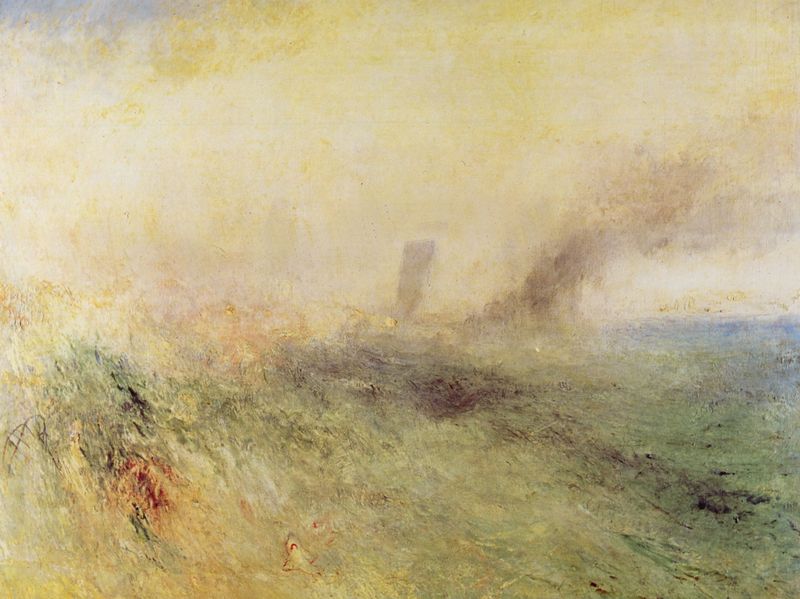
Titel: Seelandschaft: Folkestone
Künstler: William Turner
Institution: (Privatsammlung)
Schlagwörter: blau, felsen, feuer, gemälde, gewitter, himmel, meer, schatten, wasser, wolken, aquarell, gelb, grün, impressionismus, landschaft, ocker, sand, see, stadt, ufer, braun, grau, hell, licht, pastell, schwarz, rot, wiese, expressionismus, malerei, bild, öl, horizont, schilf, gewässer, pastos, qualm, rauch, sonne, land, gold, realismus, england, zart, boot, turm, gischt, küste, schiff, segel, segelboot, strand, wellen, abstrakt, düne, farben, zug, dunst, lila, nebel, romantik, brand, dampf, dampfschiff, sturm, turner, unwetter, wogen, blue, oil, red, white, black, green, painting, yellow, brown, stimmung, unscharf, ozean, regen, neblig, punkt, pinselstrich, fisch, diffus, verschwommen, smoke, clouds, sky, tree, lokomotive, boat, field, ocean, orange, sea, water, sun, grünlich, grass, light, plants, farbverlauf, impressionism, shadow, verlaufen, verlauf, tropfen, wave, fence, mehr, gefühl, leuchtfeuer, pastellig, william, bush, fire, fish, sunset, peace, impressionistic, sunrise, william turner, burning, fog, stimmungsvoll, tröpfchen, shape, wasserrohr, blood, spencer, morning, painterly, shipp, journney, sunsett